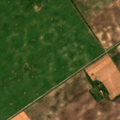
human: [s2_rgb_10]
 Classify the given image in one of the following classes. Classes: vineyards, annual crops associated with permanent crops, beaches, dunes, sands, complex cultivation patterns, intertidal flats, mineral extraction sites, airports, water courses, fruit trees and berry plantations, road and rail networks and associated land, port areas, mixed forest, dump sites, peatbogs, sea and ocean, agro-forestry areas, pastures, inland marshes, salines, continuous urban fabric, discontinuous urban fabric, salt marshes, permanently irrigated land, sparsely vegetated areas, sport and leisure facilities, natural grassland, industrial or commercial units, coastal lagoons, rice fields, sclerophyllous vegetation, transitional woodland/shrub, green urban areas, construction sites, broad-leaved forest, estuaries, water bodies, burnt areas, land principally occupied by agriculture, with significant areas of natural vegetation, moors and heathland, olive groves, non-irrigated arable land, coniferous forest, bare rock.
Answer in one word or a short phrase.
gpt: non-irrigated arable land, fruit trees and berry plantations